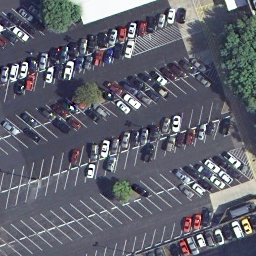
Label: parkinglot